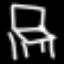
Label: chair